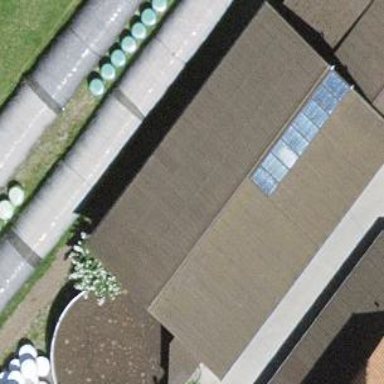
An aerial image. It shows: Shed building.